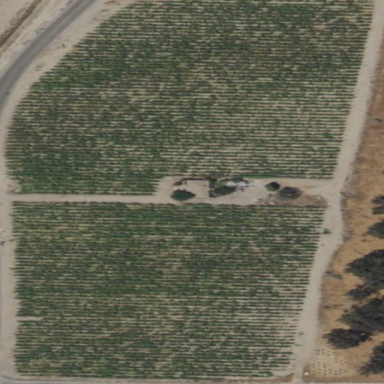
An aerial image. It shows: Vineyard.